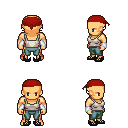
a pixel art fantasy rpg character, male body template, human, tanned skin, white pirate shirt, teal pants, twin-tailed hairstyle, red bandana, white cloth bracers, ghillies, four views (front, back, left, right), 2x2 character sprite sheet, small pixel art, hard edges, no anti-aliasing